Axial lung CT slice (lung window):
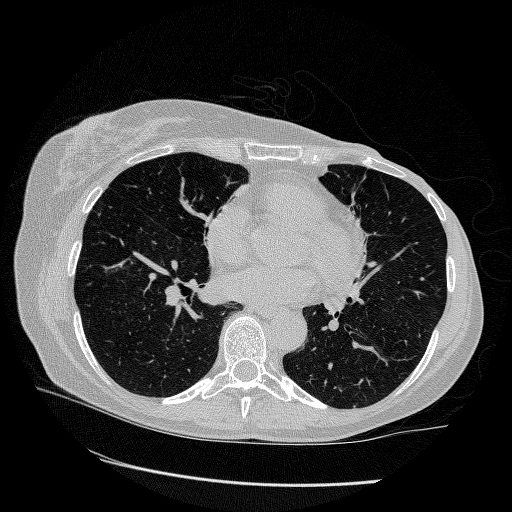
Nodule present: no